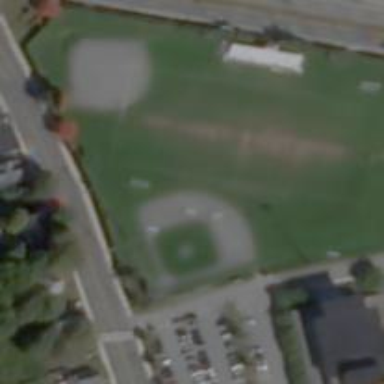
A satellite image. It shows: Baseball pitch for leisure land.